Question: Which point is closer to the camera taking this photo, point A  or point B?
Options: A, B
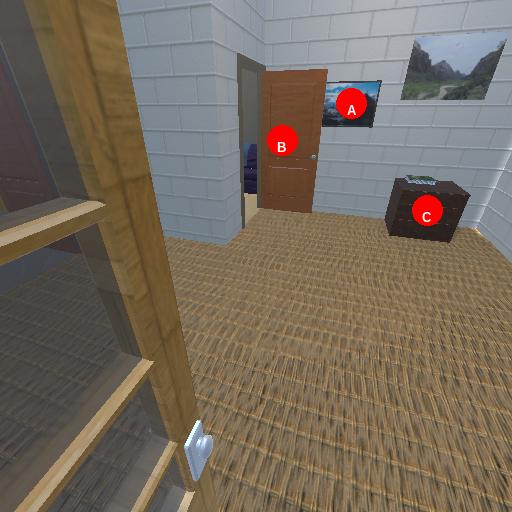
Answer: A